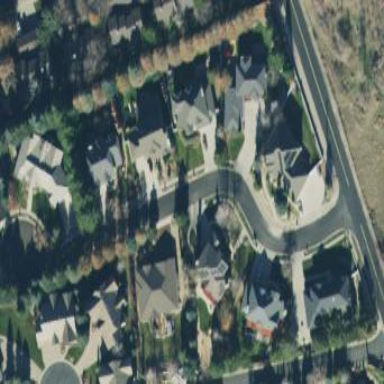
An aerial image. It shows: Neighborhood.